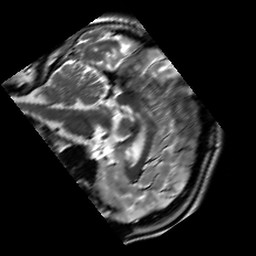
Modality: T2w
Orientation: sagittal
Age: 30
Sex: male
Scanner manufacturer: siemens
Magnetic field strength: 3 T
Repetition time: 7 s
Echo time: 0.09 s